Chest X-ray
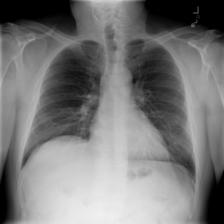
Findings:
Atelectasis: negative
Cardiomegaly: negative
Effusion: negative
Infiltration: negative
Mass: negative
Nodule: negative
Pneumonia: negative
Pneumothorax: negative
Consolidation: negative
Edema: negative
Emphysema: negative
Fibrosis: negative
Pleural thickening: negative
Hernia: negative